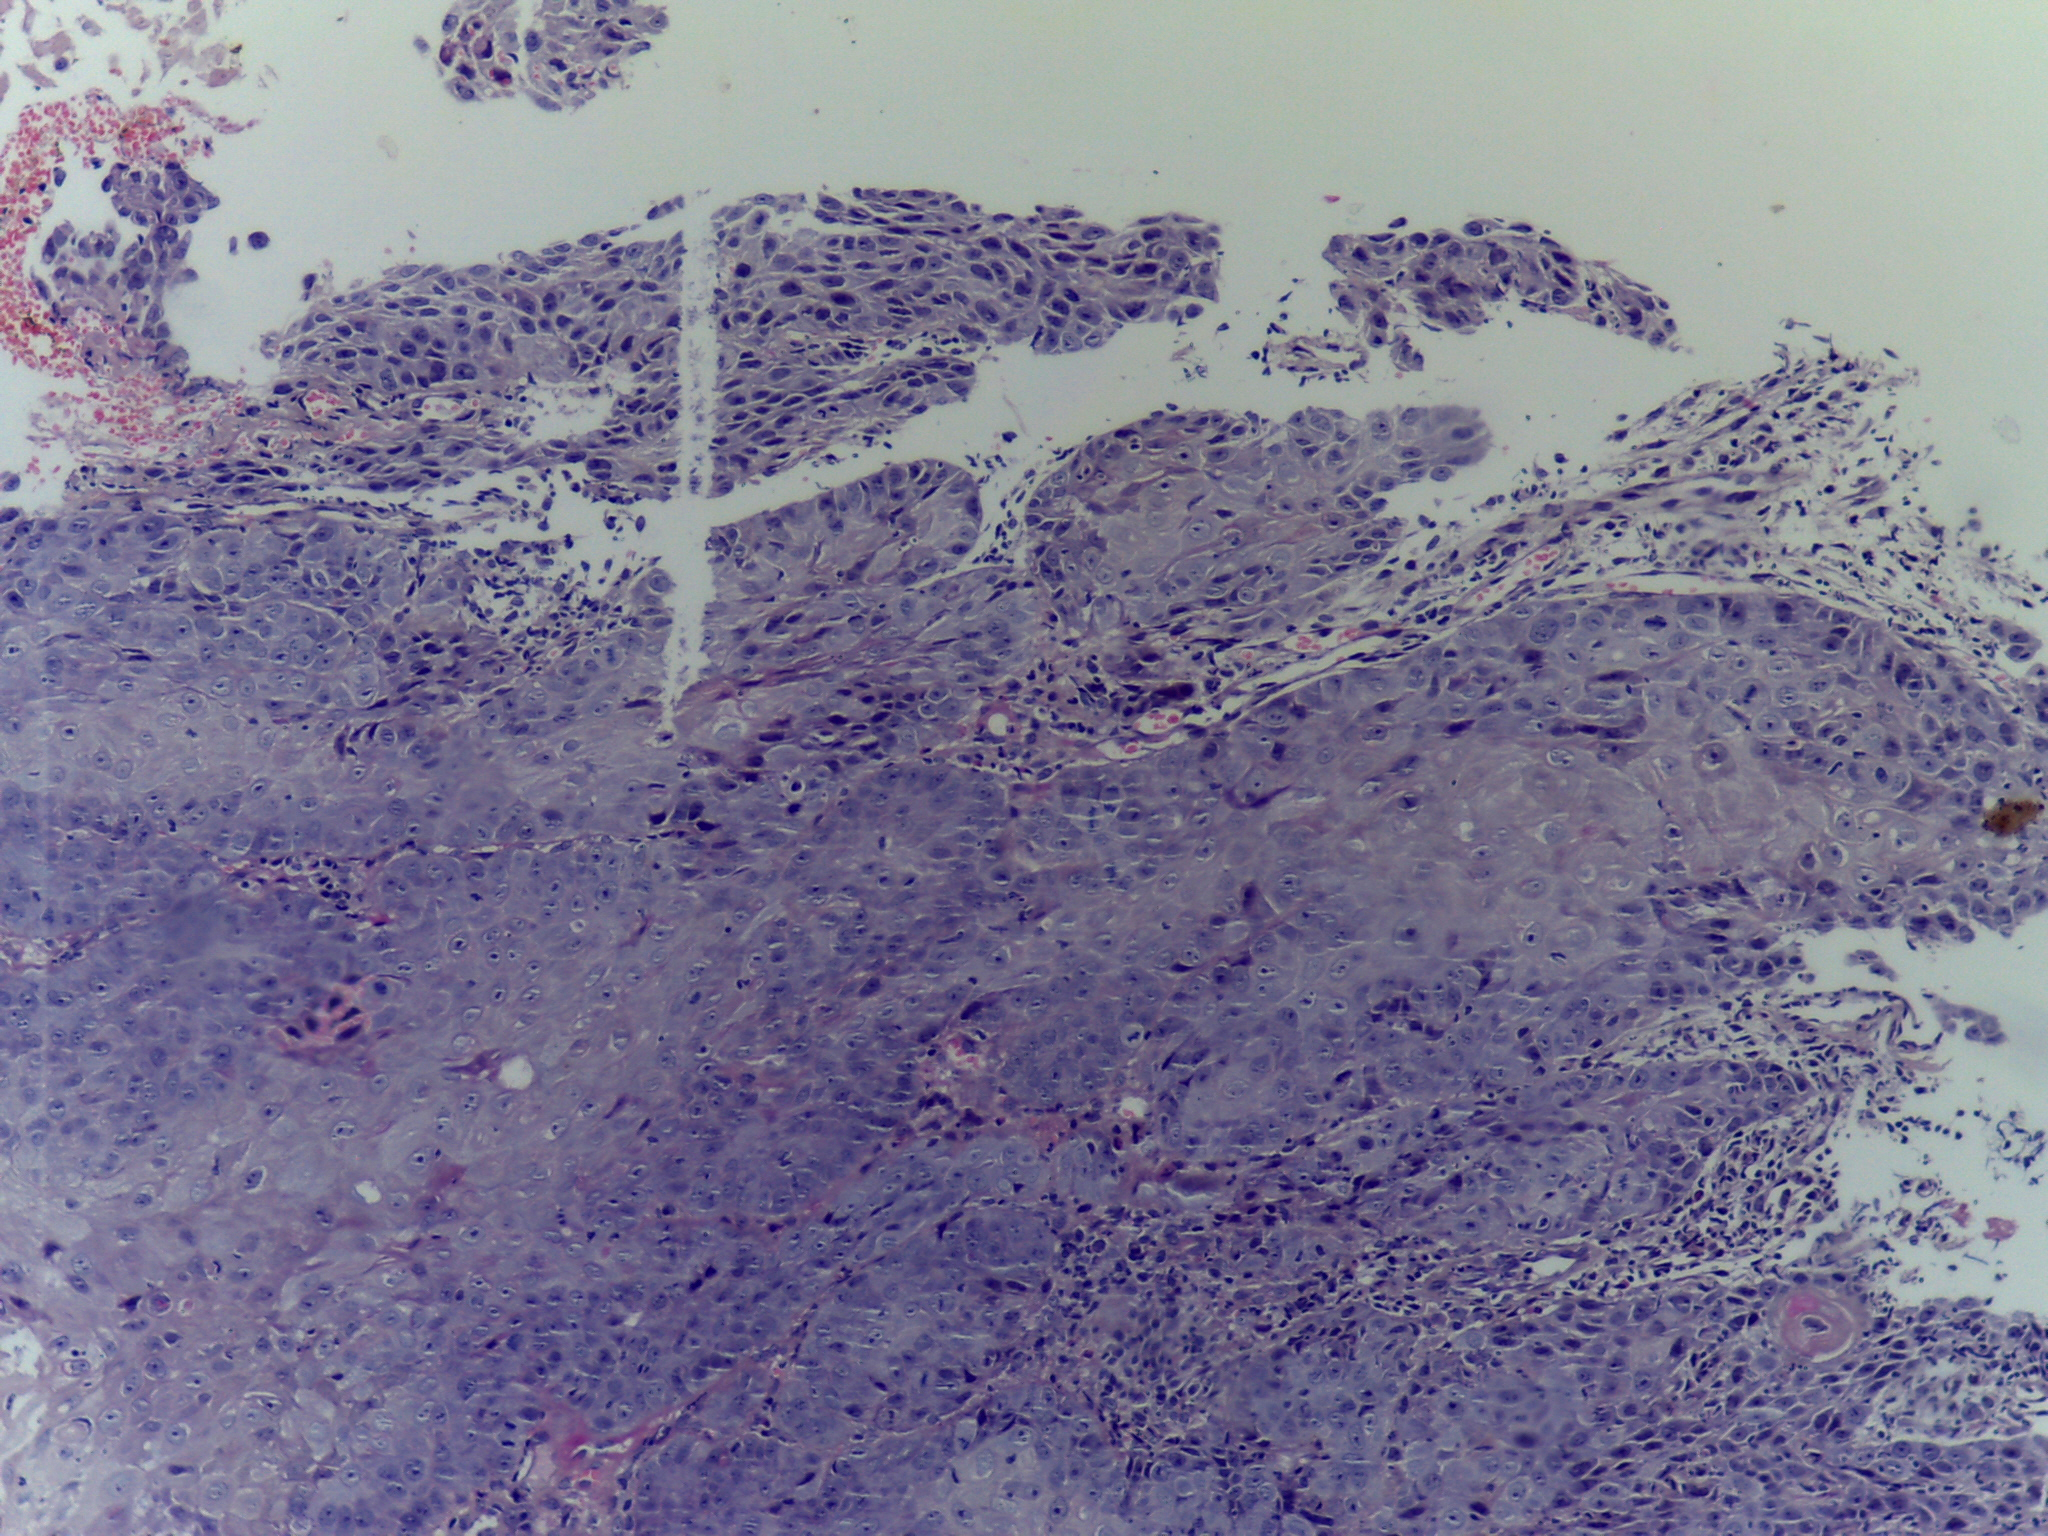
Diagnosis: OSCC